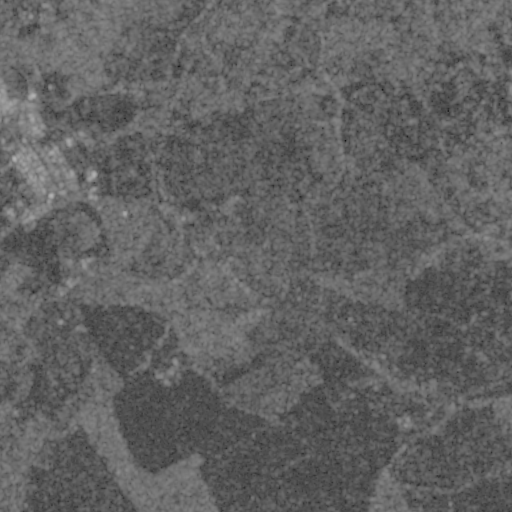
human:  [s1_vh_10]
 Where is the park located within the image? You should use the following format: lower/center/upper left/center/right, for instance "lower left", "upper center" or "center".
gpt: The park is located in the upper left of the image.
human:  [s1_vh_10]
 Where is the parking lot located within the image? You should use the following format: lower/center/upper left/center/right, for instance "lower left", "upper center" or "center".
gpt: The parking lot is located in the upper left of the image.
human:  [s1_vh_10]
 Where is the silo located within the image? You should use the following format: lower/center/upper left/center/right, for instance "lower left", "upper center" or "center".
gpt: The silo is located in the center left of the image.
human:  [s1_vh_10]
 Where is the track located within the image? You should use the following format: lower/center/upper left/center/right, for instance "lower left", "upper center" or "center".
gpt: The track is located in the upper left of the image.
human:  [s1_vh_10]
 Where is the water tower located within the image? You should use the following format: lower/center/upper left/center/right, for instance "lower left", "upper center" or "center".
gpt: The water tower is located in the center left of the image.
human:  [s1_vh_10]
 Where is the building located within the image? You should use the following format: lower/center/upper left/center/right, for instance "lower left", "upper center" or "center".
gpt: There is no building in the image.

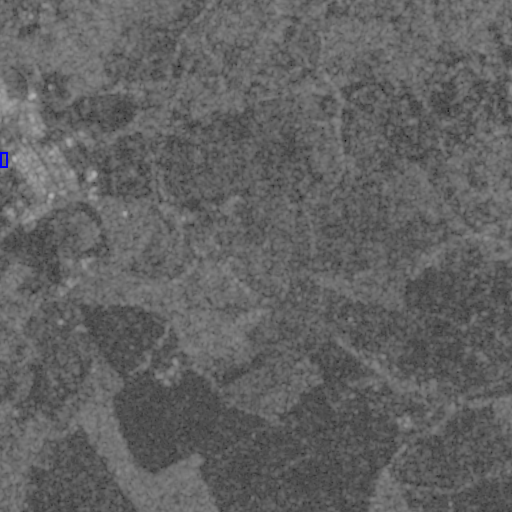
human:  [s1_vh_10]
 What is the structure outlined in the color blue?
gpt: The structure outlined in blue is a park.
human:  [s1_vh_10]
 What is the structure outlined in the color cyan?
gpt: There is no cyan outline.